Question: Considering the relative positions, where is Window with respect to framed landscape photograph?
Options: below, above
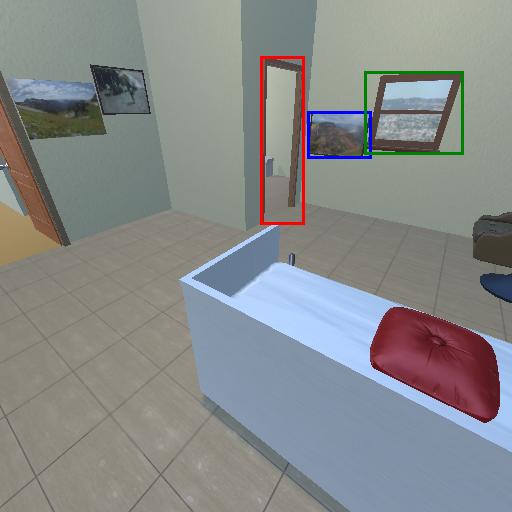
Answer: below